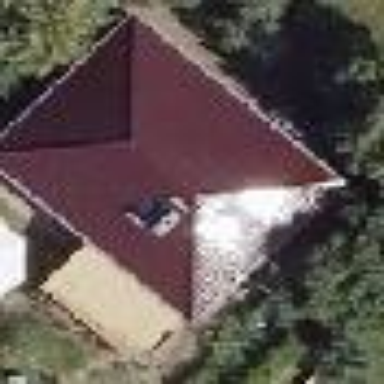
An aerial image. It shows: House with hipped roof.